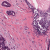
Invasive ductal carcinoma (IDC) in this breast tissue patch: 0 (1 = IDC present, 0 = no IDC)